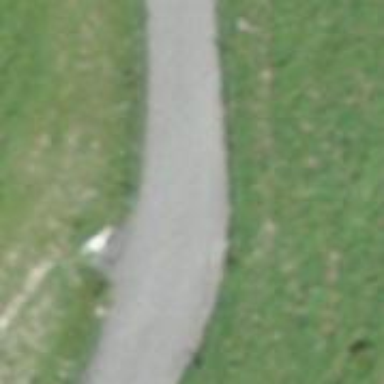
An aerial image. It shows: Unclassified road.